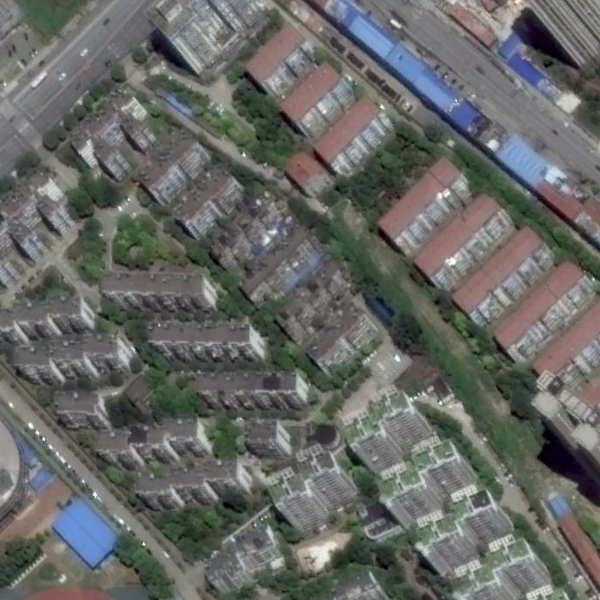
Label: DenseResidential